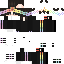
A female human skin with dark skin, wearing blonde bald dressed in a blue hoodie and black pants, featuring a closed mouth.